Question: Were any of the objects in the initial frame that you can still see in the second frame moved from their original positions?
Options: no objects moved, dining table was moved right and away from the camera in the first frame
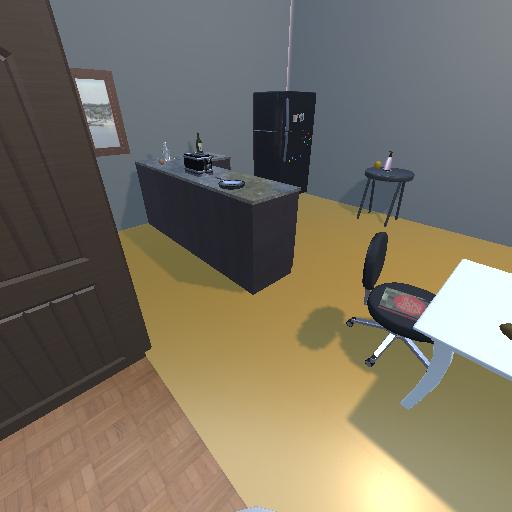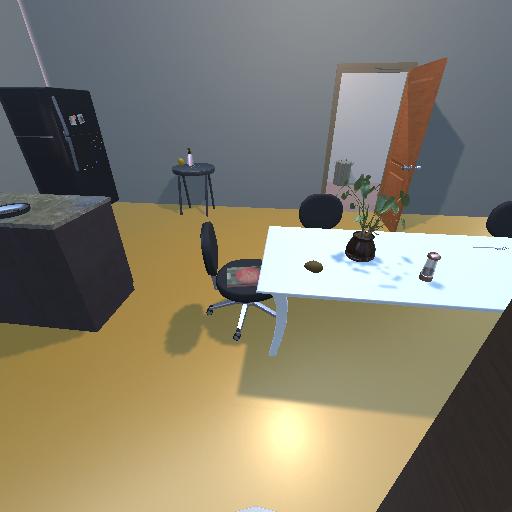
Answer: no objects moved